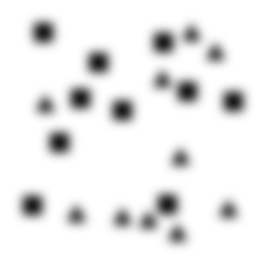
Squares: 10
Triangles: 10
Stars: 0
Total shapes: 20